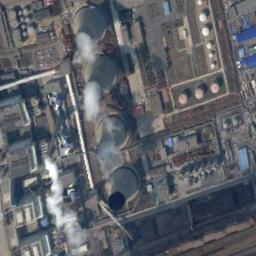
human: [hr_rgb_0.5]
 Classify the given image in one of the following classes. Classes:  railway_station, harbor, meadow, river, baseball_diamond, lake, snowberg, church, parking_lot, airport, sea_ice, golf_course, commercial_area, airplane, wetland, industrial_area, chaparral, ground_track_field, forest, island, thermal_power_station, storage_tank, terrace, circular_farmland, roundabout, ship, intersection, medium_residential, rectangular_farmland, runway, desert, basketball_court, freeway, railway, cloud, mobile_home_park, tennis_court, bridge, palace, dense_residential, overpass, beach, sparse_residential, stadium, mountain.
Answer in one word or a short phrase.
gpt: thermal_power_station